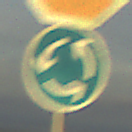
Verkehrszeichen: Kreisverkehr
Zusatzzeichen oben: Stop
Umgebung: Outdoor, Nature
Tageszeit: SunriseSunset
Wetter: PartlyCloudy
Licht: Natural
Jahreszeit: Summer
Kontrast: HighContrast